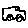
Label: car